Interaction volume radius: 10 \u00c5
Interaction volume height: 20 \u00c5
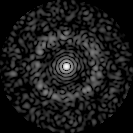
Disorder parameter: 0.8409